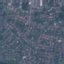
Land use / land cover: Residential